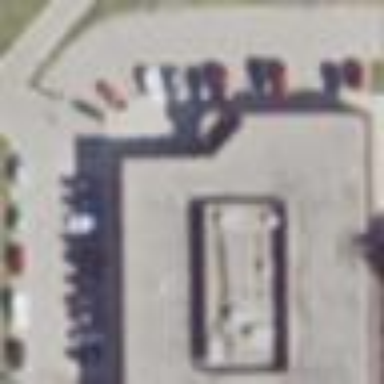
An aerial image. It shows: Parking area with asphalt surface.